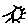
Label: sun